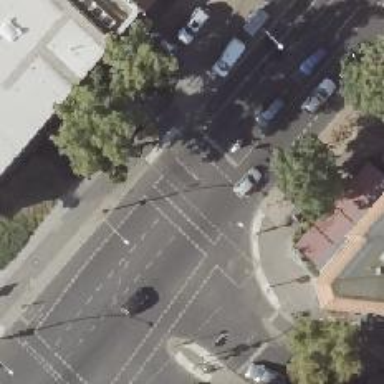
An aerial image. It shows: Road crossing with traffic signals.